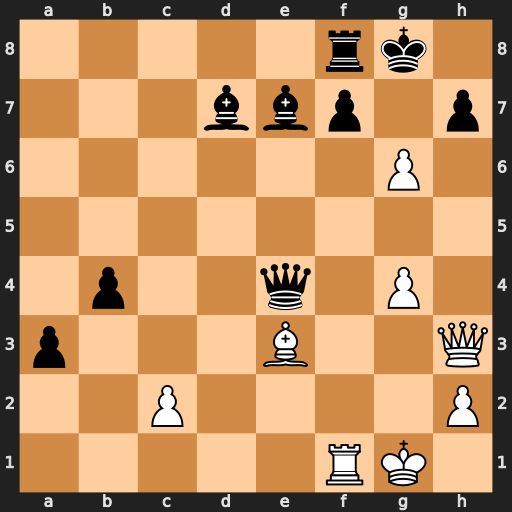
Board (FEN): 5rk1/3bbp1p/6P1/8/1p2q1P1/p3B2Q/2P4P/5RK1
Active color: w
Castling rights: -
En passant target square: -
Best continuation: Qxh7#